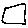
Label: square